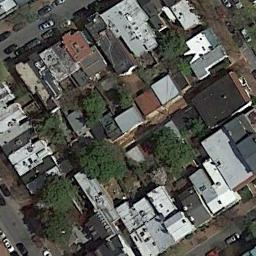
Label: dense_residential